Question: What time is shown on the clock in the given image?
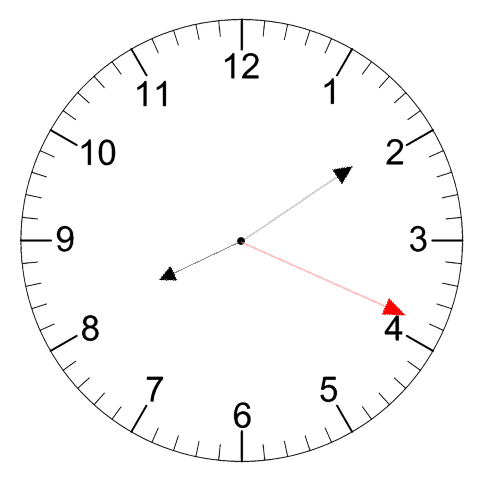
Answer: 08:09:19